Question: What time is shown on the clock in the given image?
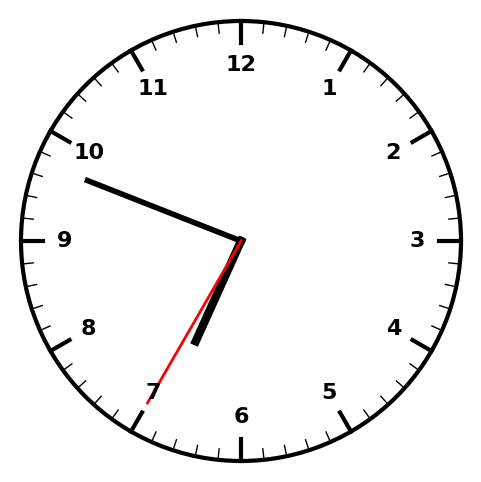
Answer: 06:48:35